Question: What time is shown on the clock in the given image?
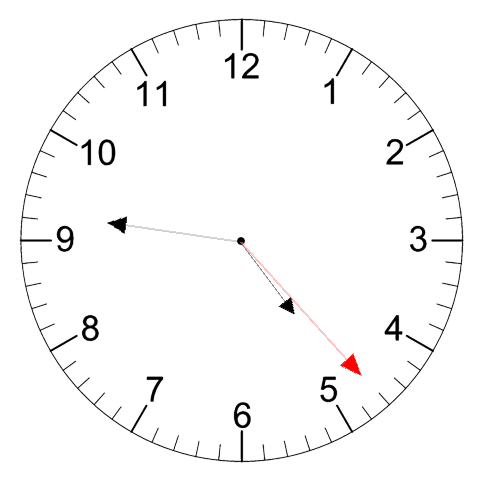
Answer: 04:46:23